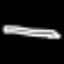
Label: pencil